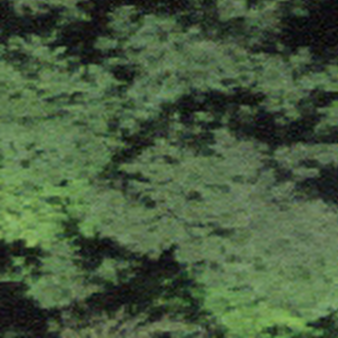
Label: other